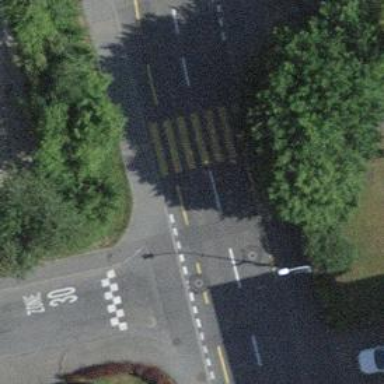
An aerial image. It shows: Kerb serving as barrier.